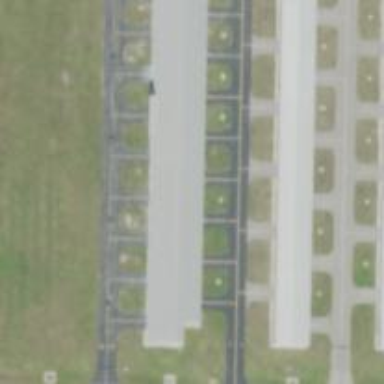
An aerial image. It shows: Image of taxiway at airport.